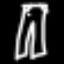
Label: pants